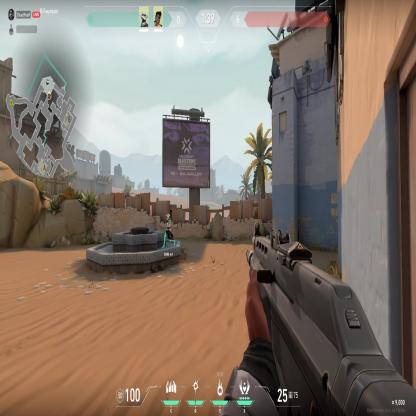
Label: teammate